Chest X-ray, PA view. Patient: 71 years old, sex M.
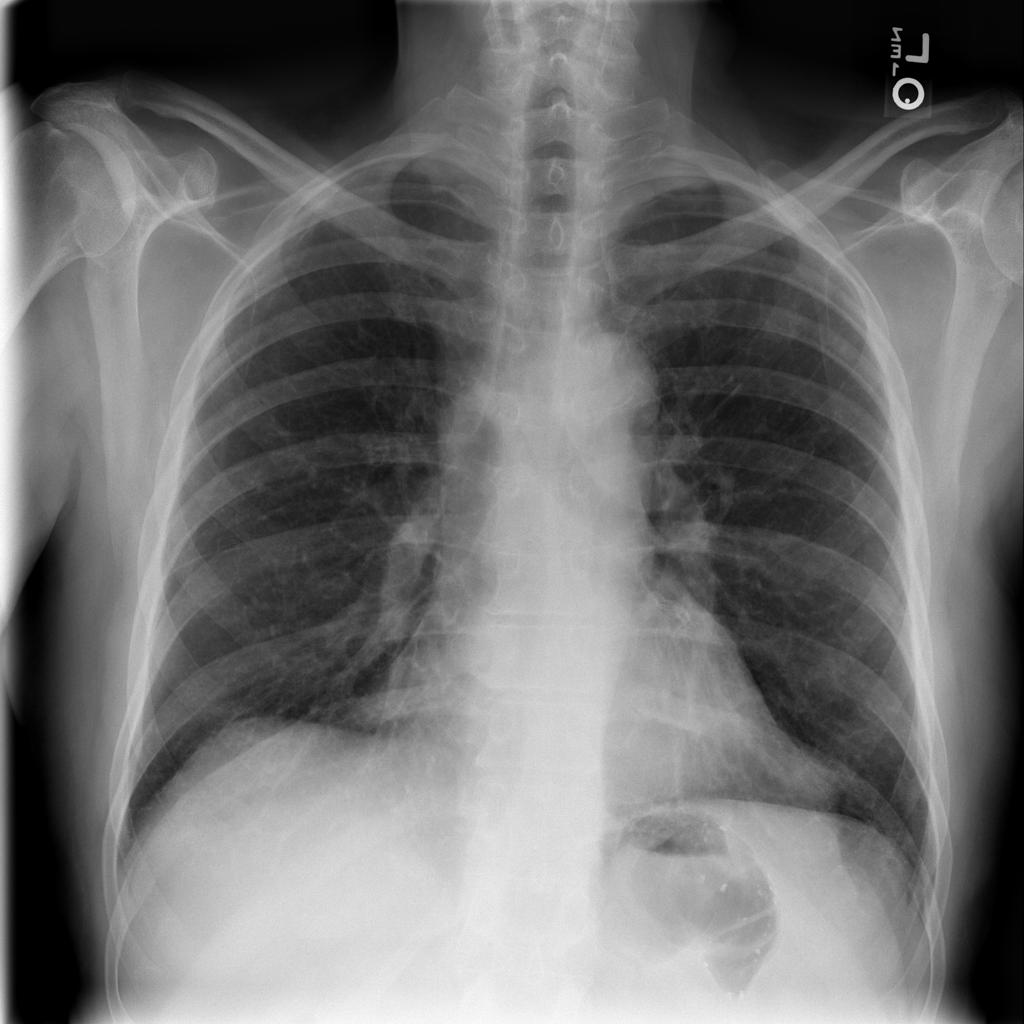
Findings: No Finding